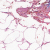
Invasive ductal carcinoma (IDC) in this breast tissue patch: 0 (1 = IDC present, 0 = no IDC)